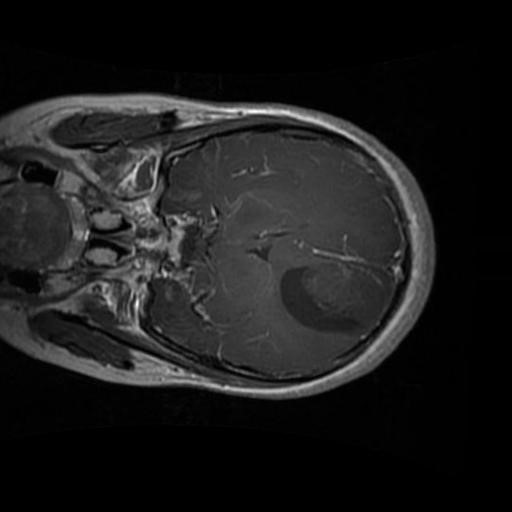
Label: brain_glioma